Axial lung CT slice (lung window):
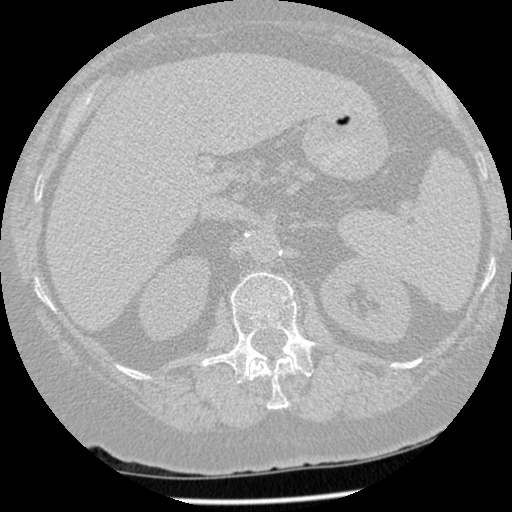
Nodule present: no